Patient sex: M
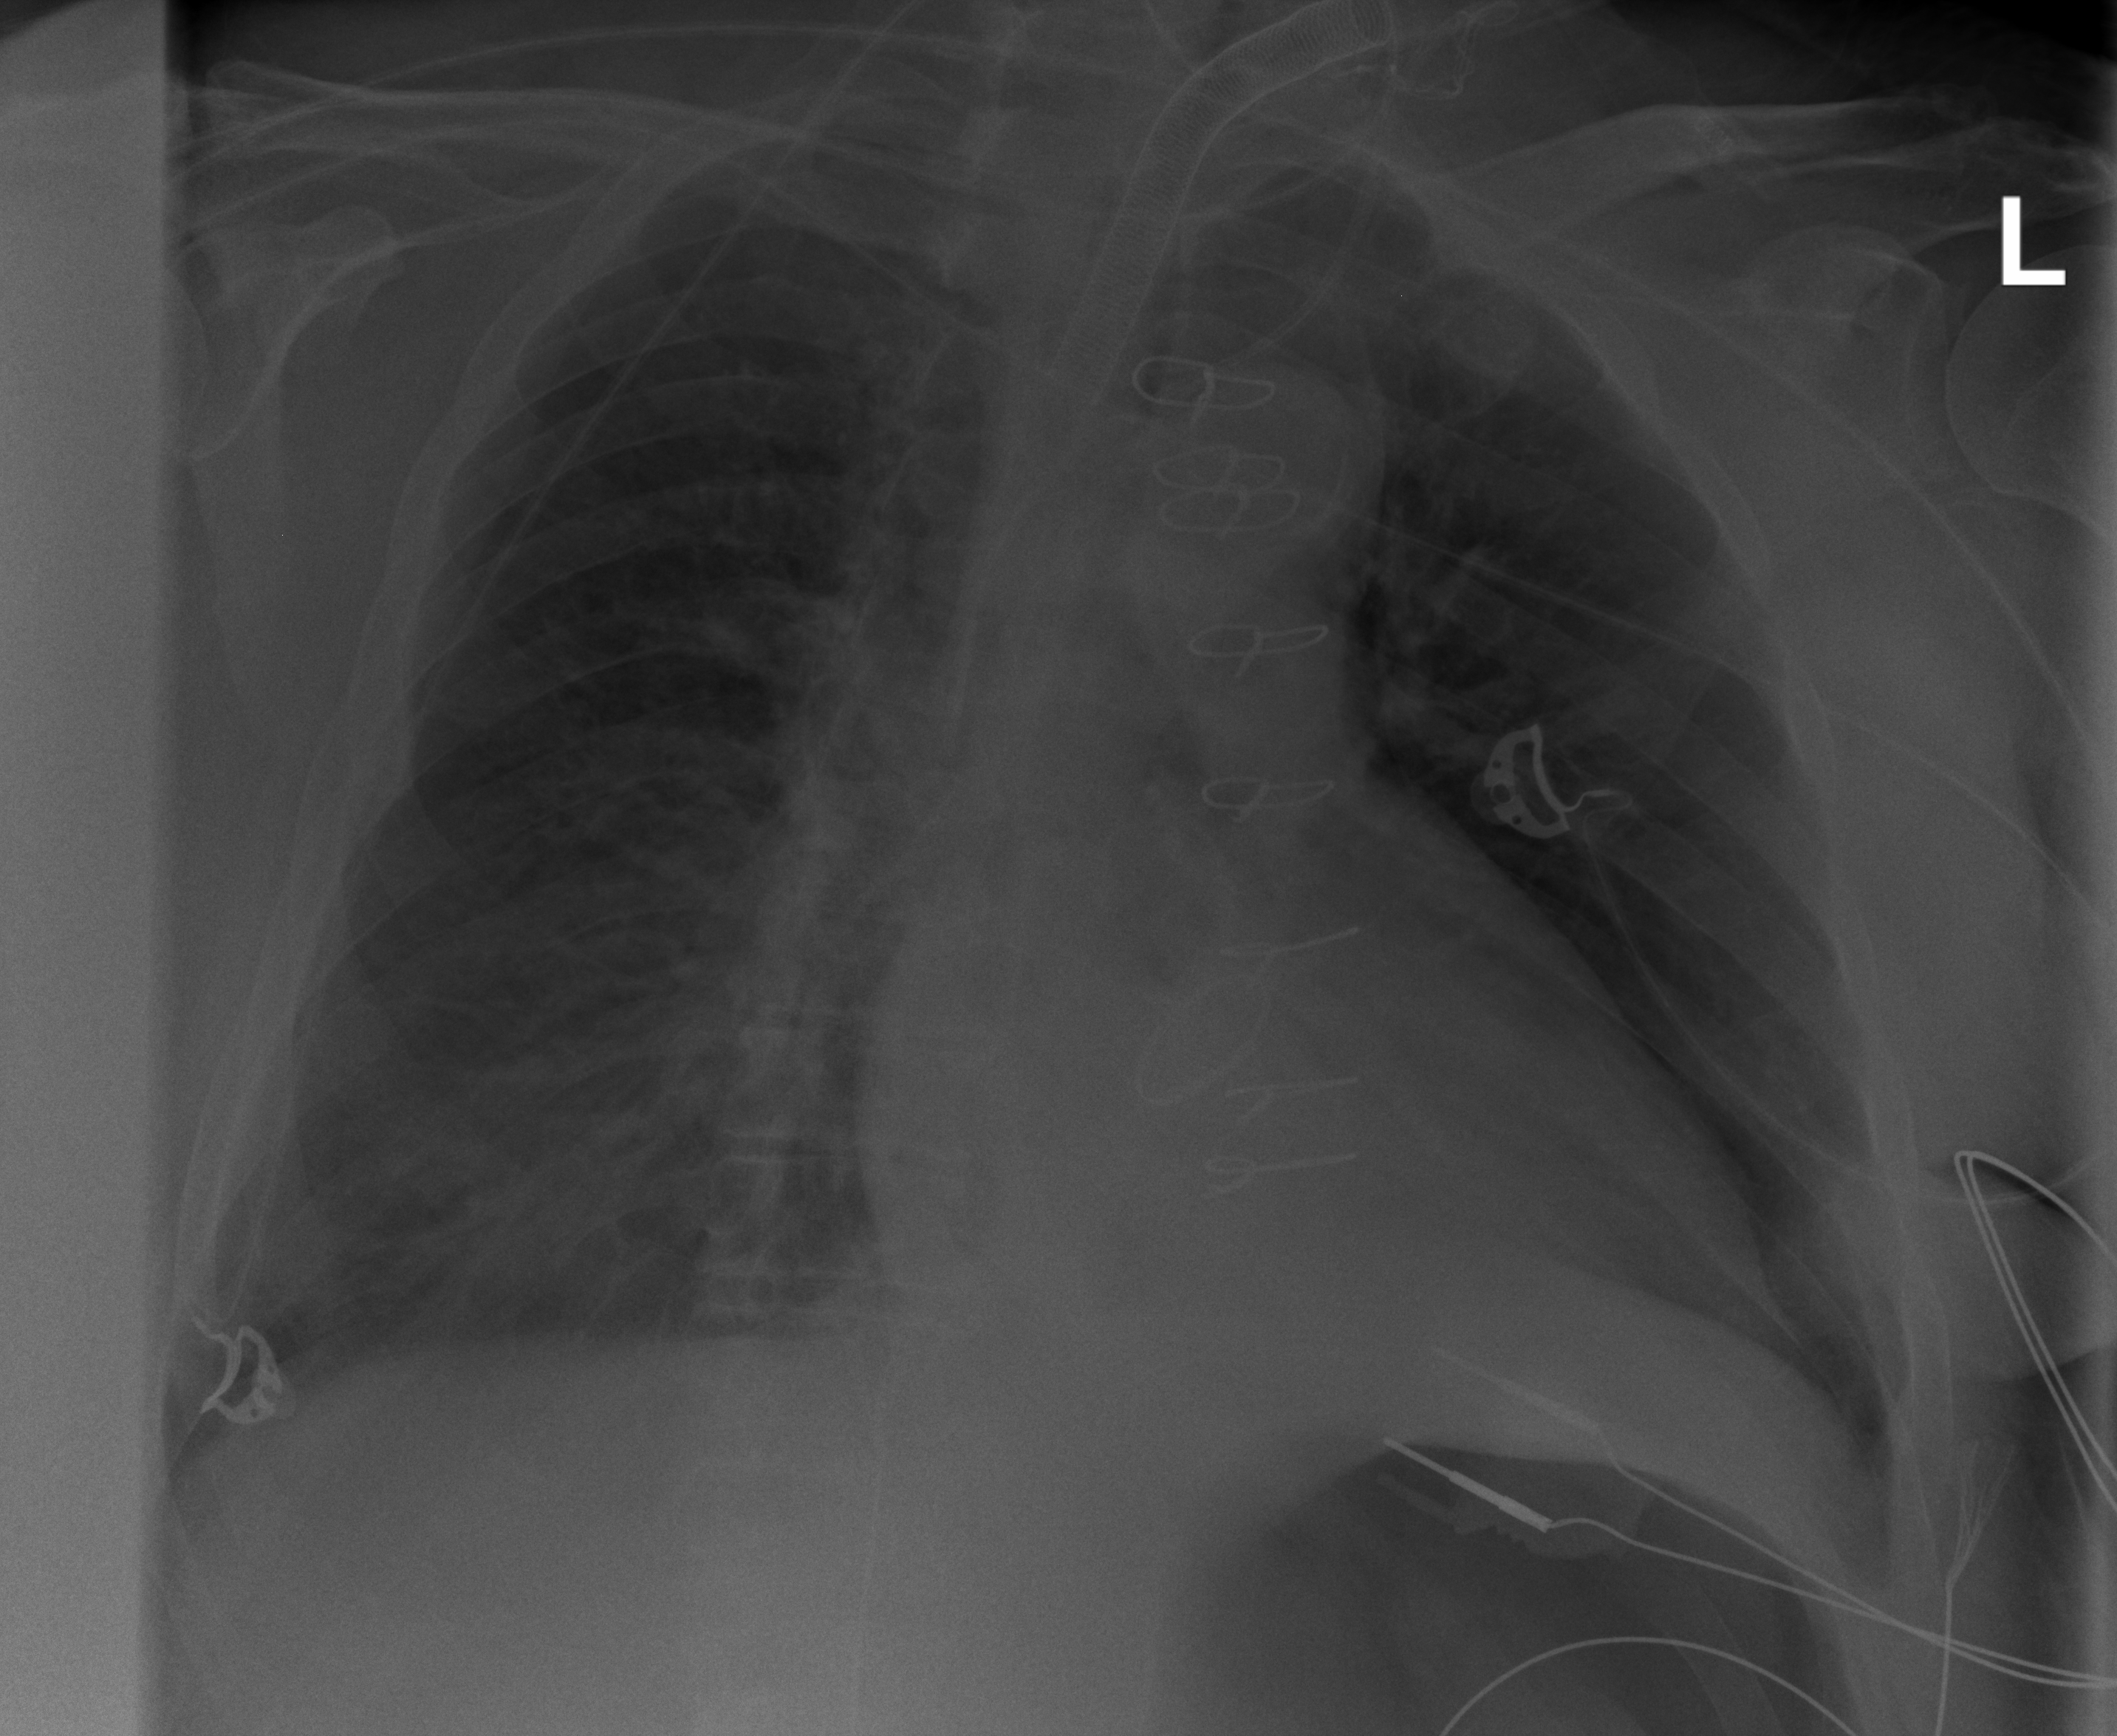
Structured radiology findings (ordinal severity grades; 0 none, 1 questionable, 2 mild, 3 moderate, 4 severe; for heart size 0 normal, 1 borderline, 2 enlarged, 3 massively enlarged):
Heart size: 1
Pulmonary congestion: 2
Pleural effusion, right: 2
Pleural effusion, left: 0
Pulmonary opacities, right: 0
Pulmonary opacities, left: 0
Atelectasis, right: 2
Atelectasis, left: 2